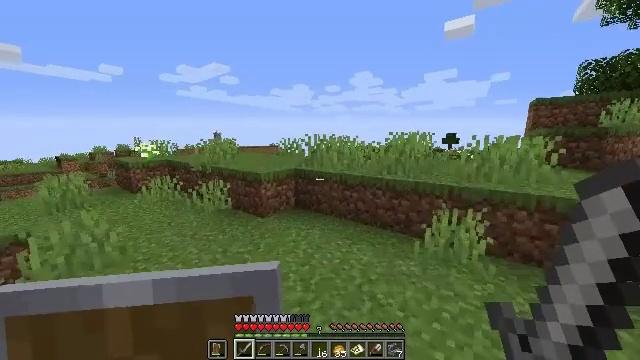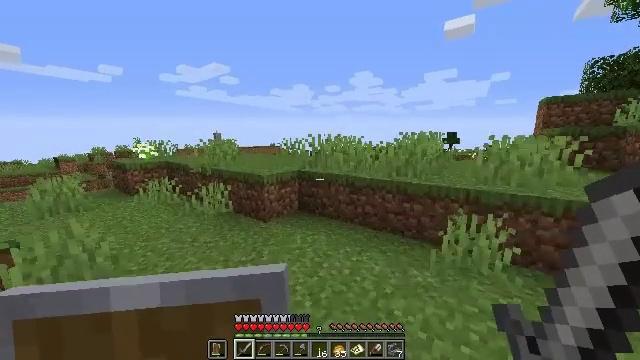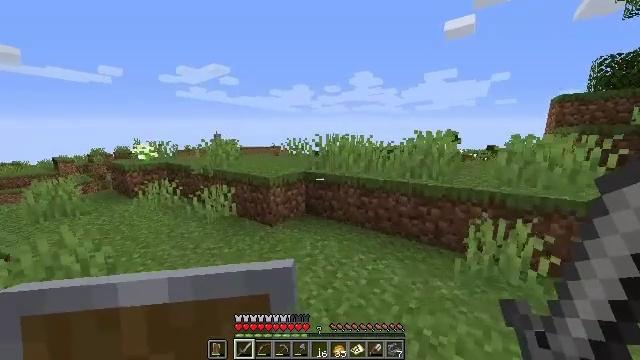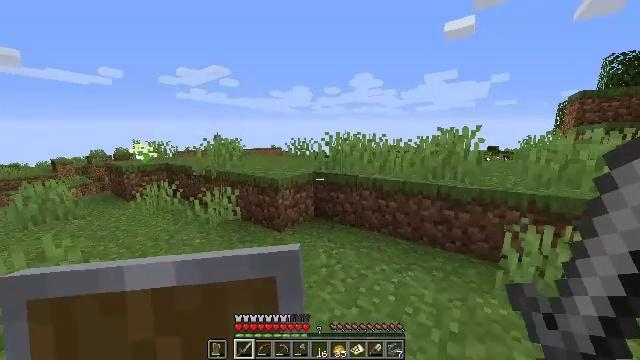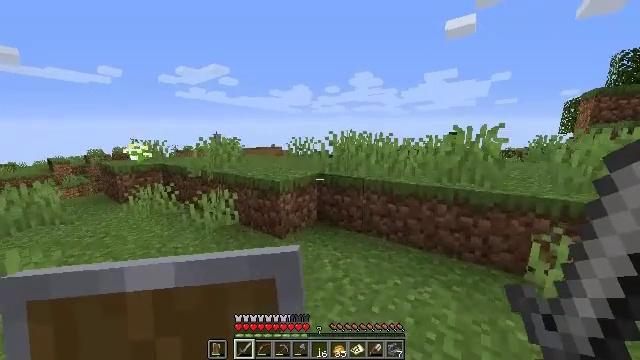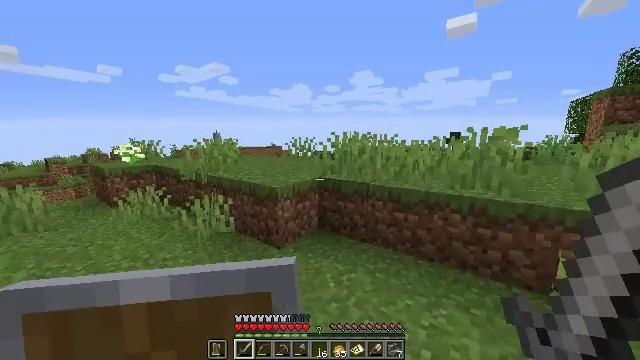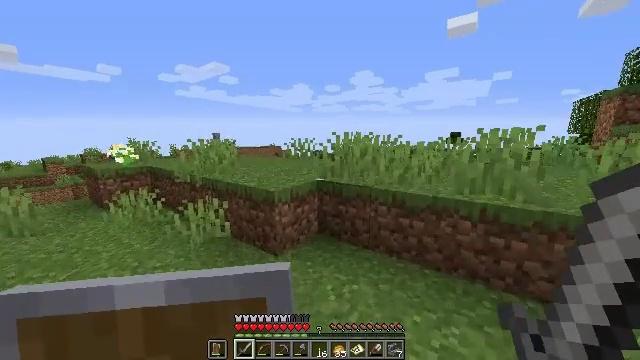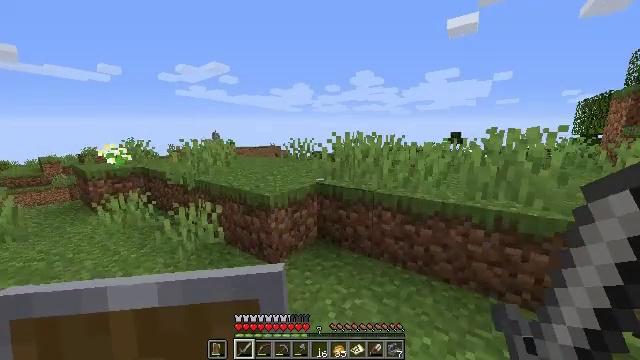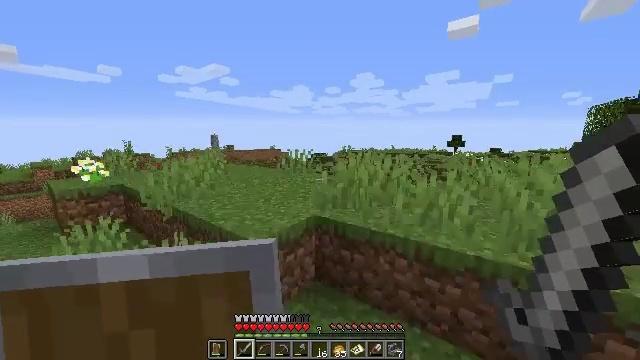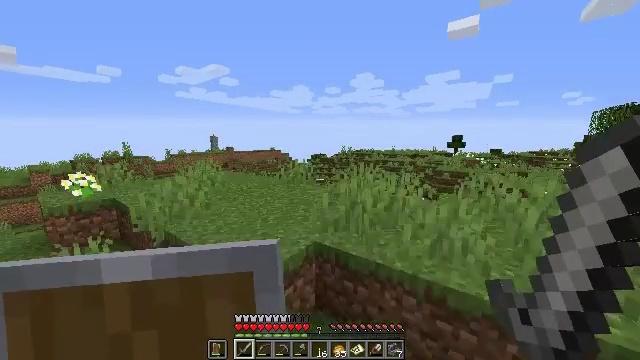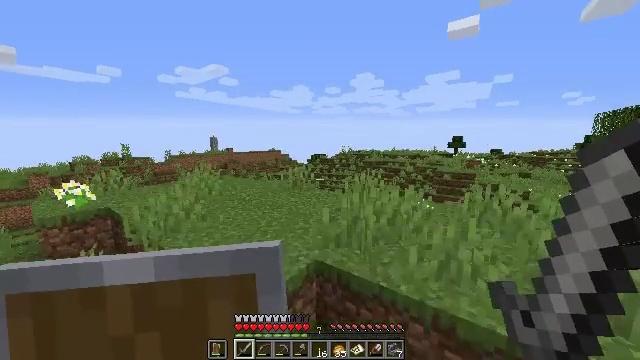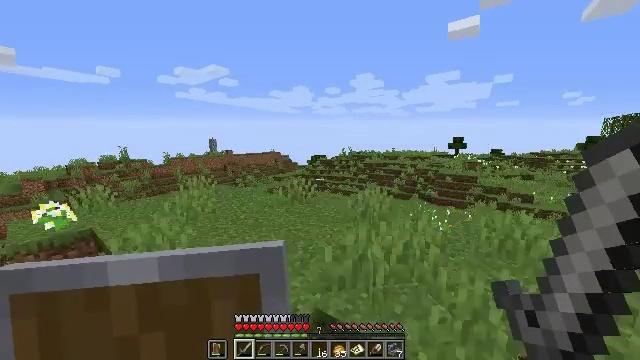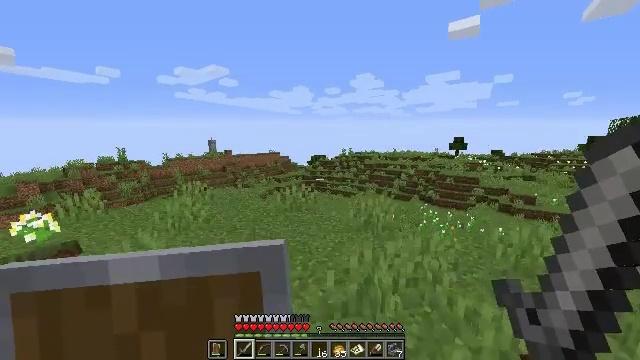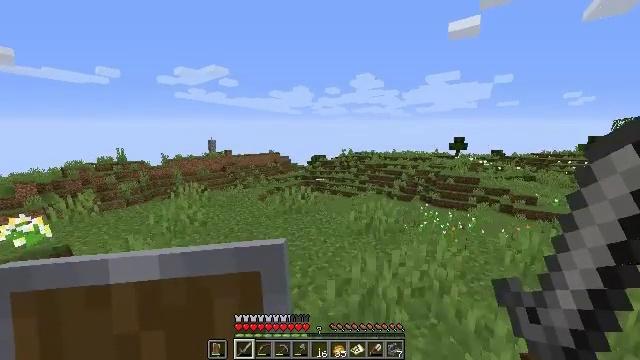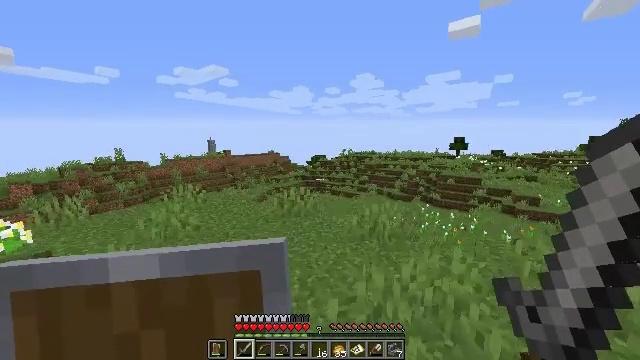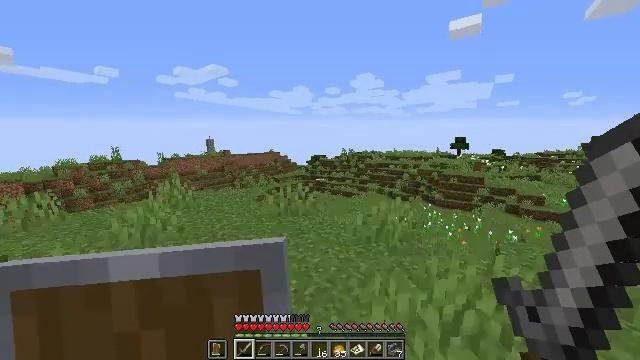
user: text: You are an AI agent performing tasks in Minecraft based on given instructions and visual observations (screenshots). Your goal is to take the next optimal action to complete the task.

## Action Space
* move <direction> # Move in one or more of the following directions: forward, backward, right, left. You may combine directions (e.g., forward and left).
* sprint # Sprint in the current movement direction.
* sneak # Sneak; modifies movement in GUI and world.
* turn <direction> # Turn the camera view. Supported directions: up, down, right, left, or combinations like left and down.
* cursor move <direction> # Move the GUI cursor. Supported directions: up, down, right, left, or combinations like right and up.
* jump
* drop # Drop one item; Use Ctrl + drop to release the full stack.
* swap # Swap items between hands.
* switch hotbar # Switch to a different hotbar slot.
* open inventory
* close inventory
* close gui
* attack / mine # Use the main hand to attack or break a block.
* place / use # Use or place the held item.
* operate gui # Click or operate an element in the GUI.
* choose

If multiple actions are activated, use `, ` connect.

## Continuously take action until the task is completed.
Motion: motion action
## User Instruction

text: Harvest the poppy flower.
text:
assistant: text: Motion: move forward and move left
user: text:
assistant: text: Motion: move forward and move left
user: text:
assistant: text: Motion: move forward
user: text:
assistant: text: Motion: move forward
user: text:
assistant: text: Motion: move forward
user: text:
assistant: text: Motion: move forward
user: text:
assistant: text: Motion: move forward
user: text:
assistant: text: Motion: move forward, jump
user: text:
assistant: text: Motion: move forward, jump
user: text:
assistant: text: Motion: move forward, jump
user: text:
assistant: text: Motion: move forward
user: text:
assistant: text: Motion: move forward
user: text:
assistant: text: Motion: move forward
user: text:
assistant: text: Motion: move forward
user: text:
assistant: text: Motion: move forward
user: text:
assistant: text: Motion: move forward
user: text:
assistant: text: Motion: move forward
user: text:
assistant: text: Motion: move forward
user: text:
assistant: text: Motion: move forward
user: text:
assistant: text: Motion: move forward, turn up
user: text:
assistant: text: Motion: move forward, turn left and down
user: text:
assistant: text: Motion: move forward, turn left and down
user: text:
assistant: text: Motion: move forward
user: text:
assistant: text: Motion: move forward, jump
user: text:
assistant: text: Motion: move forward, jump
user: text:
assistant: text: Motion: move forward, jump
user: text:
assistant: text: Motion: move forward
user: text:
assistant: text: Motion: move forward
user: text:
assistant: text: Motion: move forward
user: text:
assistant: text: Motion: move forward